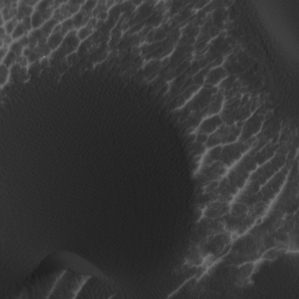
Label: non_frost